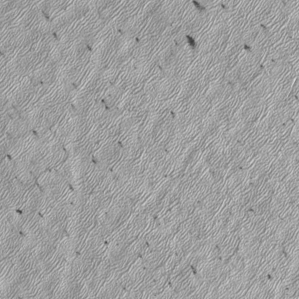
Label: frost